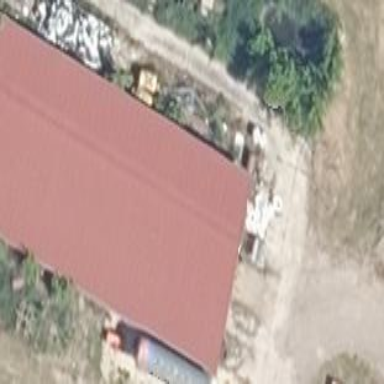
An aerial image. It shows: Warehouse building.